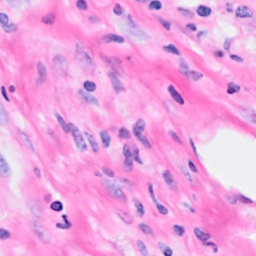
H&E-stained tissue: Breast